Here is a 2-D grayscale rendering of raw bearing vibration samples (signal-to-image). What is the most likely bearing condition (normal, inner_race, outer_race, ball)?
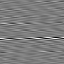
Answer: outer_race